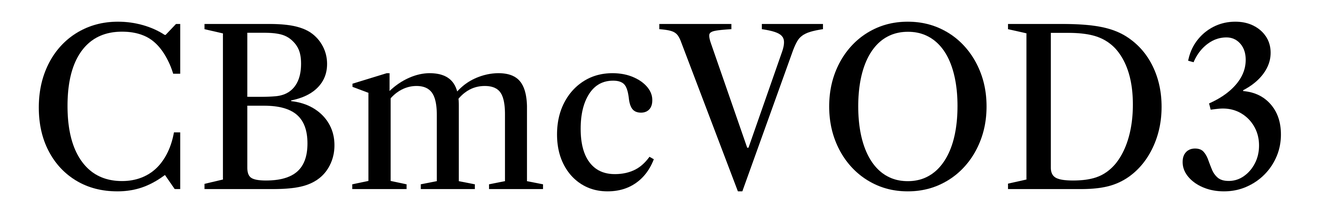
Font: LibreCaslonText_Regular